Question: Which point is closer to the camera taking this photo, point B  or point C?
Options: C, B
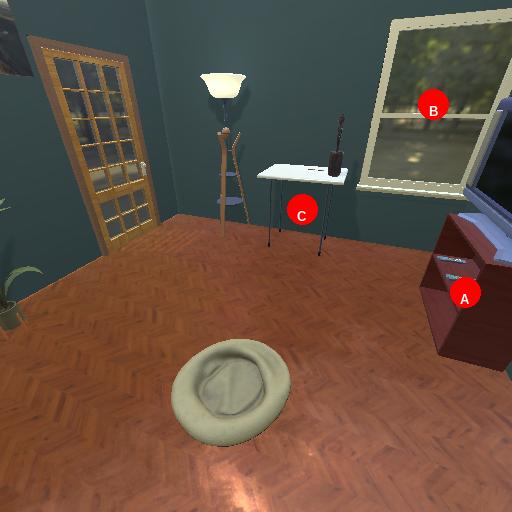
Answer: C